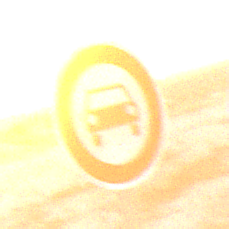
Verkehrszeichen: VerbotKraftwagen
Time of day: SunriseSunset
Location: Outdoor (Beach)
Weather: PartlyCloudy
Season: NotSpecified
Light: Natural